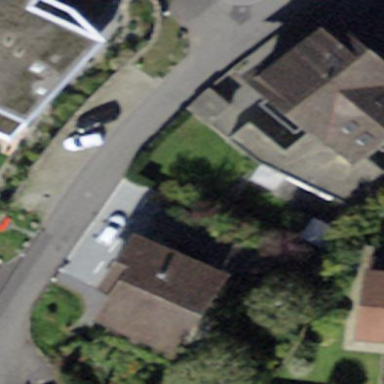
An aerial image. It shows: Street-side parking area with diagonal orientation.